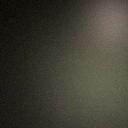
Screen state: off